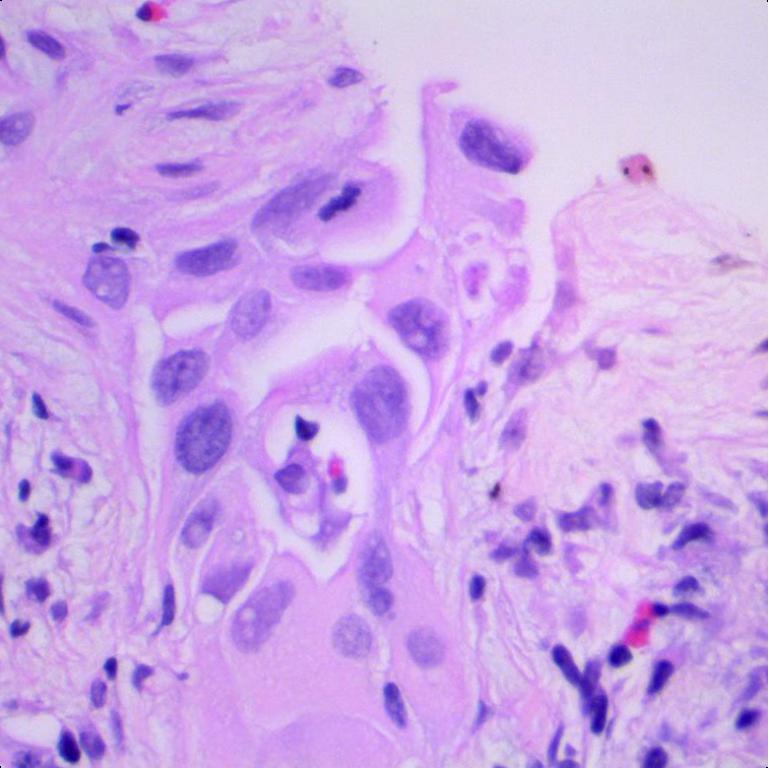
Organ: lung
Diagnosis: adenocarcinomas